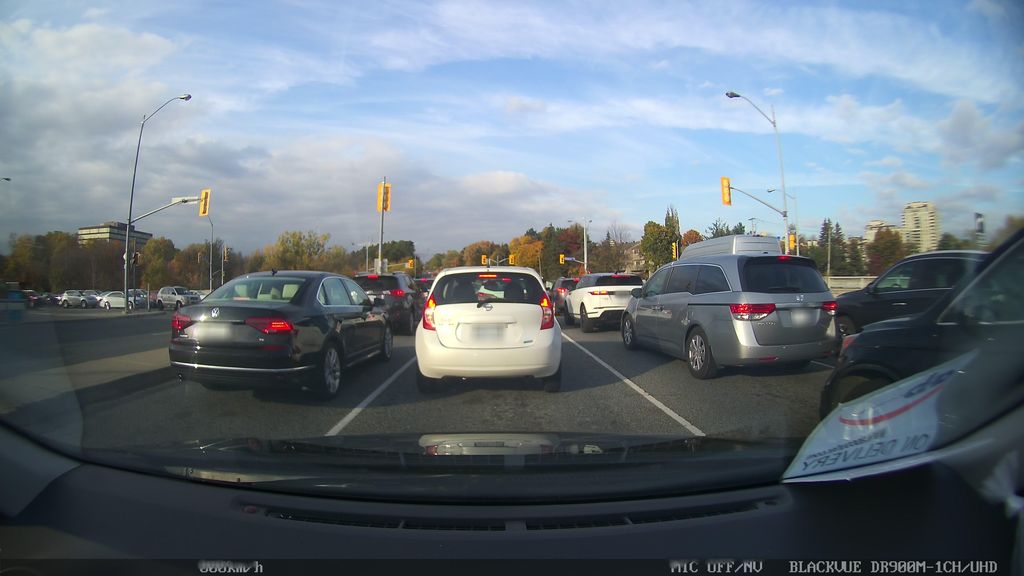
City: toronto